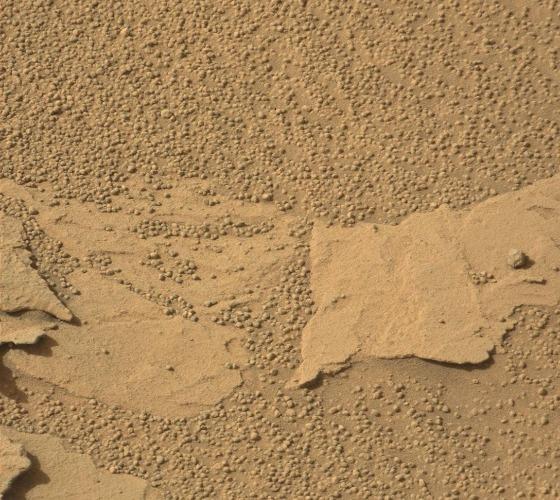
Terrain classes present: Bedrock, Gravel / Sand / Soil, Rock, Shadow